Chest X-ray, AP view. Patient: 33 years old, sex M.
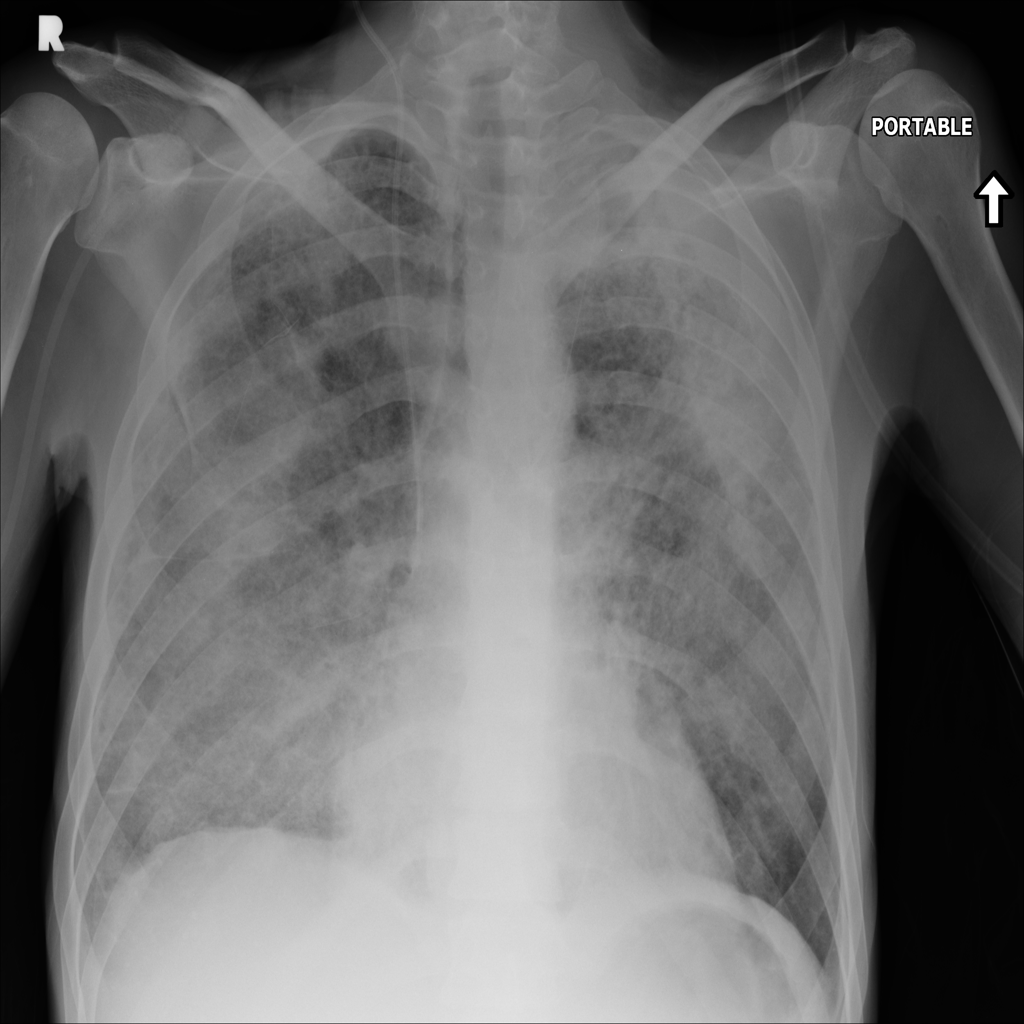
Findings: Fibrosis, Infiltration, Pleural_Thickening